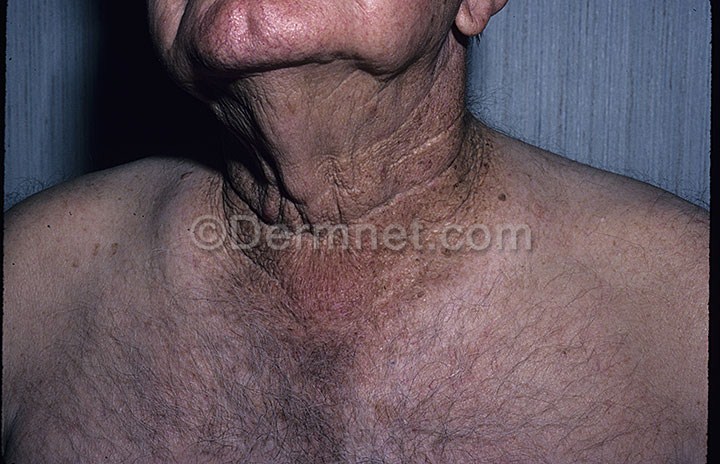
Disease: Light Diseases and Disorders of Pigmentation